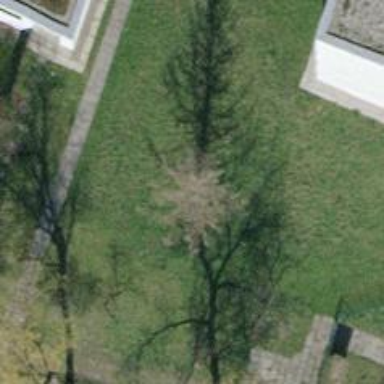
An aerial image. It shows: Urban tree adding natural touch to the cityscape.